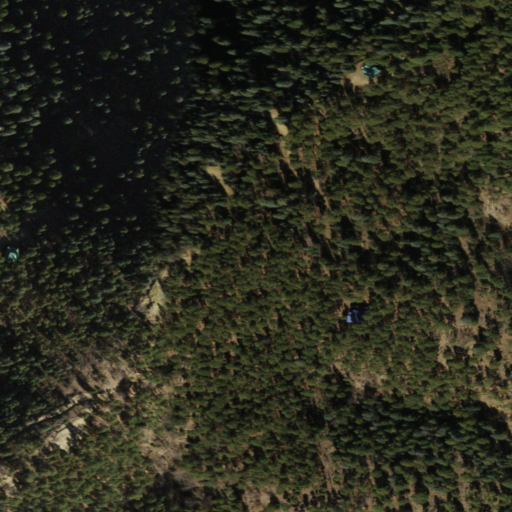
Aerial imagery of mountain in Arizona named Lookout Mountain containing evergreen forest and open development